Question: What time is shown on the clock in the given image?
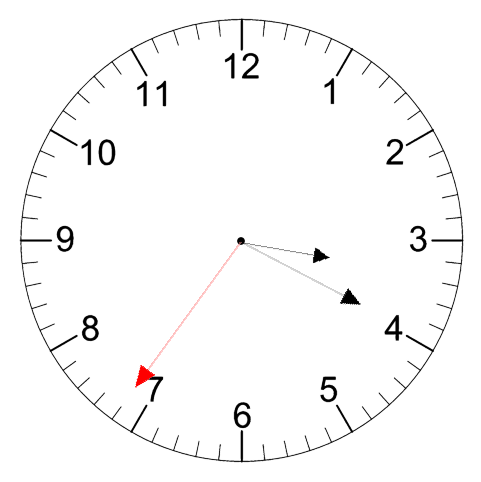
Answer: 03:19:36